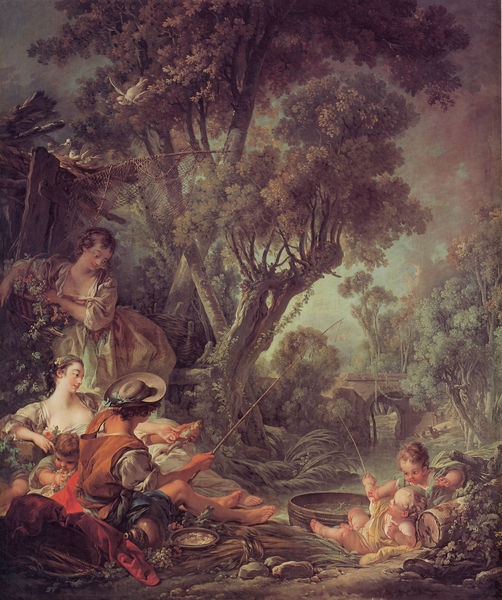
Titel: Der Angler
Künstler: François Boucher
Standort: Hamburg
Institution: Kunsthalle
Schlagwörter: baum, dunkel, felsen, gemälde, gruppe, haut, himmel, laub, mann, schatten, vogel, wasser, bäume, fluss, frauen, grün, landschaft, menschen, mädchen, see, sitzen, teich, ufer, äste, ausschnitt, blumen, braun, brust, damen, frankreich, frau, holz, hut, kleid, kleider, licht, männer, rot, weg, wiese, wolke, gesellschaft, trinken, barock, haarschmuck, schale, schüssel, stein, steine, teller, öl, bach, baumstamm, ferne, natur, stamm, strauch, vögel, brücke, büsche, gebüsch, hütte, sträucher, mantel, familie, kind, mutter, personen, pflanzen, dekollete, dekolletee, rokoko, rosa, wald, brunnen, kinder, früchte, garten, ranken, trauben, sommer, bogen, fischer, ausflug, idylle, picknick, rast, füsse, romantik, ölgemälde, steg, stämme, essen, wein, braut, strohhut, korb, junge, tor, waldrand, spiel, knabe, moses, weiden, lichtung, tauben, angel, kranz, zuber, fisch, jüngling, teufel, watteau, kränze, bottich, piknick, amor, eimer, früchtekorb, hirte, hirten, schäfer, rute, obstkorb, rennaissance, netz, artemis, trinkgefäss, angeln, fischen, weiter, kid, sittenbild, lage, picknik, gerte, boucher, fragonard, fischernetz, angelrute, schäferstück, ruten, fraeun, schäferszene, boucer, familile, säferszene, 18. jahrhundert, hutblumen kranz